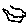
Label: bird